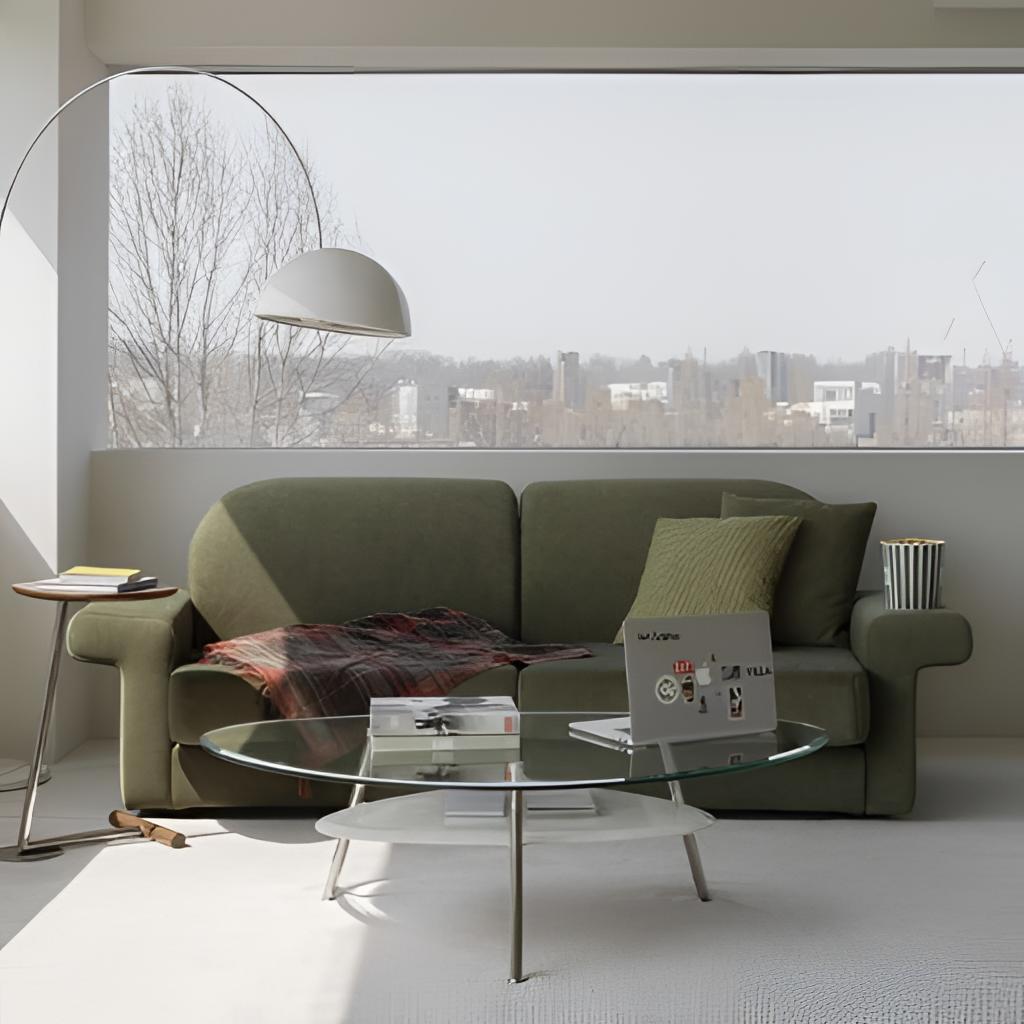
fabric sofa, living room, beige carpet flooring, contemporary, beige paint wallpaper, with solid pattern